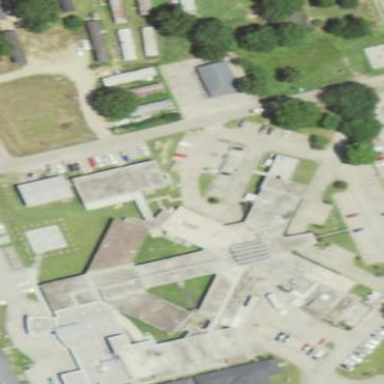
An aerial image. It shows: Hospital.